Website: home-depot
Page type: billing-address
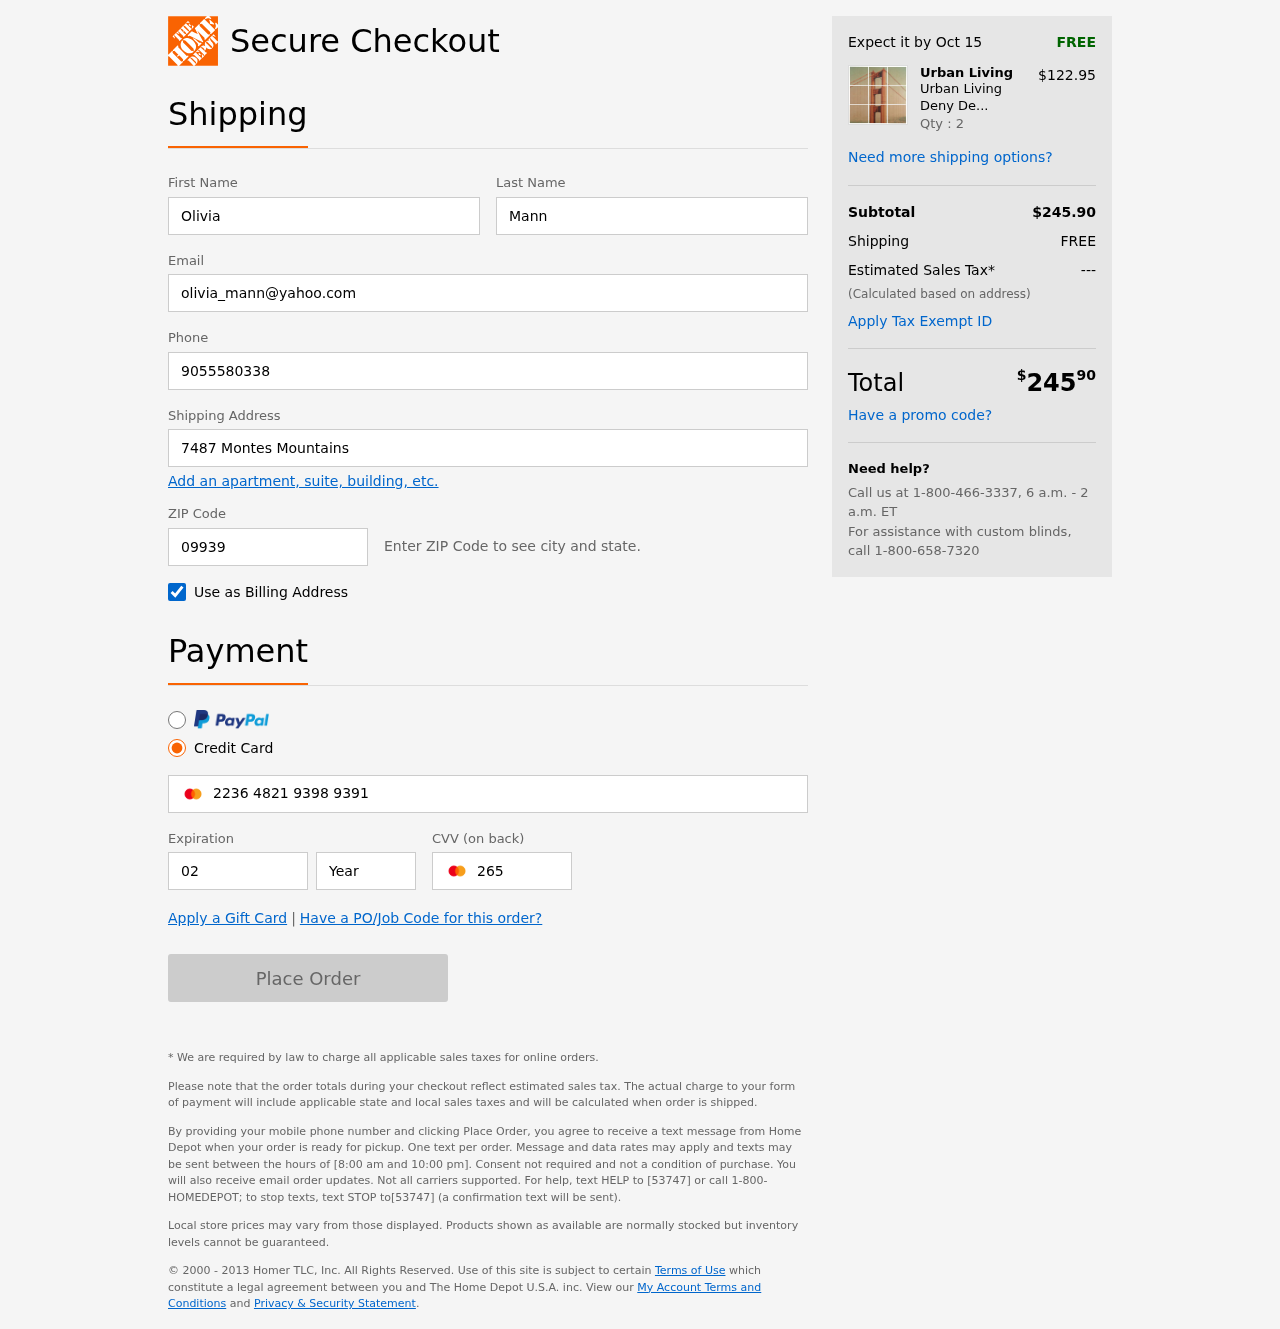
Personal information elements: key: PII_FIRSTNAME
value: Olivia
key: PII_LASTNAME
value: Mann
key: PII_EMAIL
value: olivia_mann@yahoo.com
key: PII_PHONE
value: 9055580338
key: PII_STREET
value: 7487 Montes Mountains
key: PII_POSTCODE
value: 09939
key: PII_CARD_NUMBER
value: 2236 4821 9398 9391
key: PII_CARD_EXPIRY_MONTH
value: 02
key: PII_CARD_CVV
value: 265
Product elements: key: PRODUCT1_BRAND
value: Urban Living
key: PRODUCT1_NAME
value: Urban Living Deny Designs 51865-wwmr01 Wall Art
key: PRODUCT1_PRICE
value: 122.95
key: PRODUCT1_QUANTITY
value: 2
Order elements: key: ORDER_DELIVERY_DATE
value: Oct 15
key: ORDER_SUBTOTAL
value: $245.90
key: ORDER_SHIPPING_COST
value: FREE
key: ORDER_TAX
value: ---
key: ORDER_TOTAL2
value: $24590